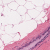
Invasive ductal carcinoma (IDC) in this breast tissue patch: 0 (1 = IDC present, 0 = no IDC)